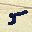
Label: 5